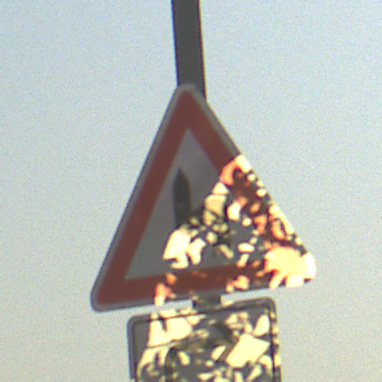
Verkehrszeichen: DoppelkurveZunaechstLinks
Zusatzzeichen unten: RichtungsangabeDurchPfeile5
Umgebung: Outdoor, Suburban
Tageszeit: MorningAfternoon
Wetter: Clear
Licht: Natural
Jahreszeit: NotSpecified
Kontrast: HighContrast